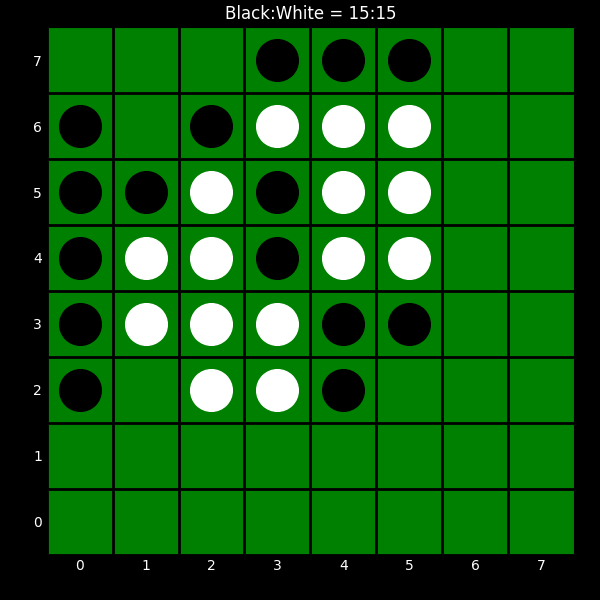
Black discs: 15
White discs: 15